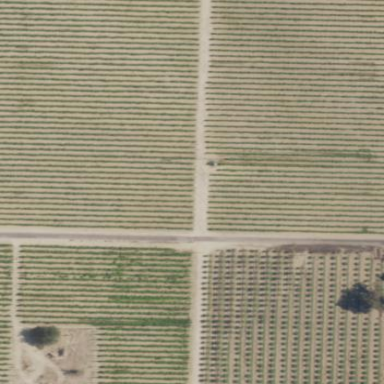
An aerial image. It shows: Beautiful vineyard in the countryside.